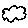
Label: cloud